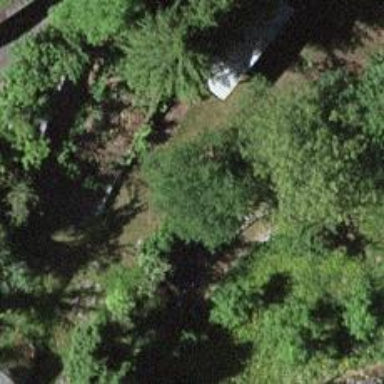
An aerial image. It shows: Retaining wall.